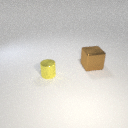
small yellow metal cylinder to the left of large brown metal cube